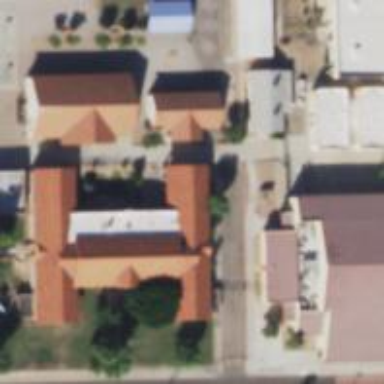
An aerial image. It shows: School.